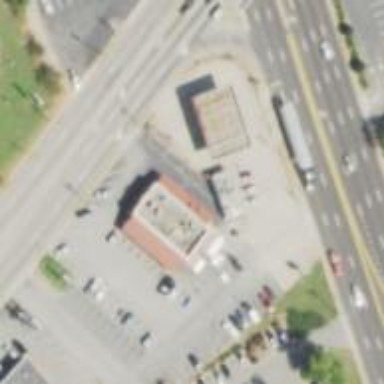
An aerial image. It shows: Convenience shop.